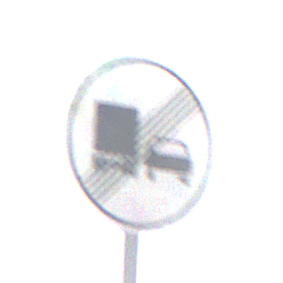
Verkehrszeichen: EndeUeberholverbotKraftfahrzeuge
Umgebung: Outdoor, Nature
Tageszeit: Night
Wetter: Clear
Licht: Natural
Jahreszeit: NotSpecified
Kontrast: HighContrast